Question: Currently I'm working on an assignment where I have to compare an answer key(dictionary) to answers from students(dictionary). I have to count how many of the students answers match the answer key and return that value. I realize my current code is comparing one whole dictionary to the other and if they're all equal then it will return a value but if not it returns 0. I'm just not sure how to fix it so it returns the number of ones that match.
This is my current code. Here is the previous function forgot to add it.
'''
def index_responses(responses):
results = {}
count = 1
for answer in responses:
"""
makes a dictionary containing the responses of the student
and mapping it to a key of Q" " depending on wht number question it is.
"""
results["Q" + str(count)] = answer[0]
count += 1
return results
'''

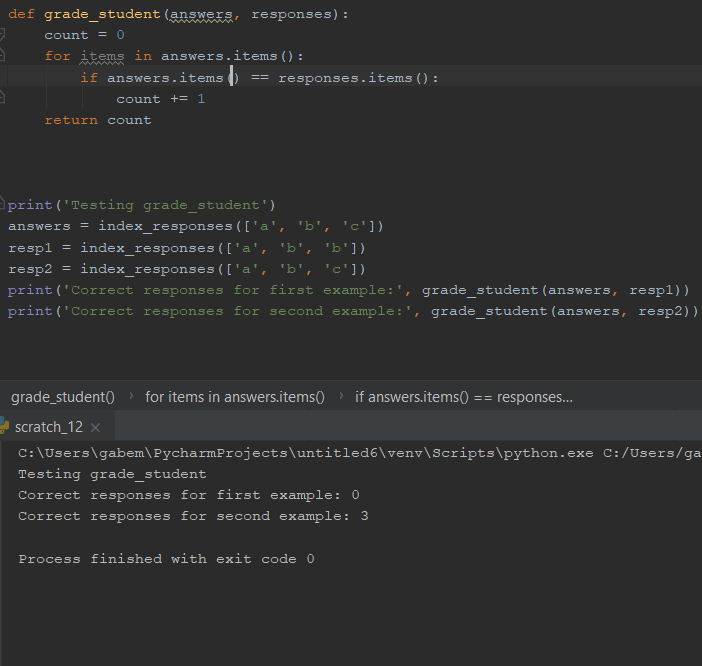
Answer: Assuming the keys (here, 'prompt') of both dictionaries are the same, or at least for every key in the answers dictionary, there is a matching response prompt, then you can count them like so
'''
count = 0
for prompt, response in responses.items():
if response == answers.get(prompt, None):
count += 1
return count
'''